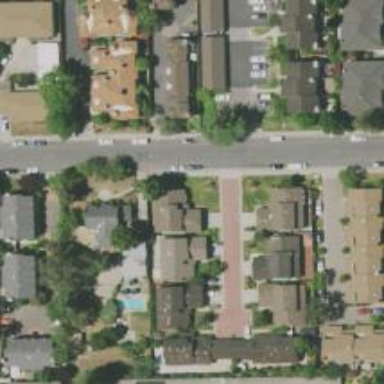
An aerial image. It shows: Living street.